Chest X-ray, PA view. Patient: 66 years old, sex M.
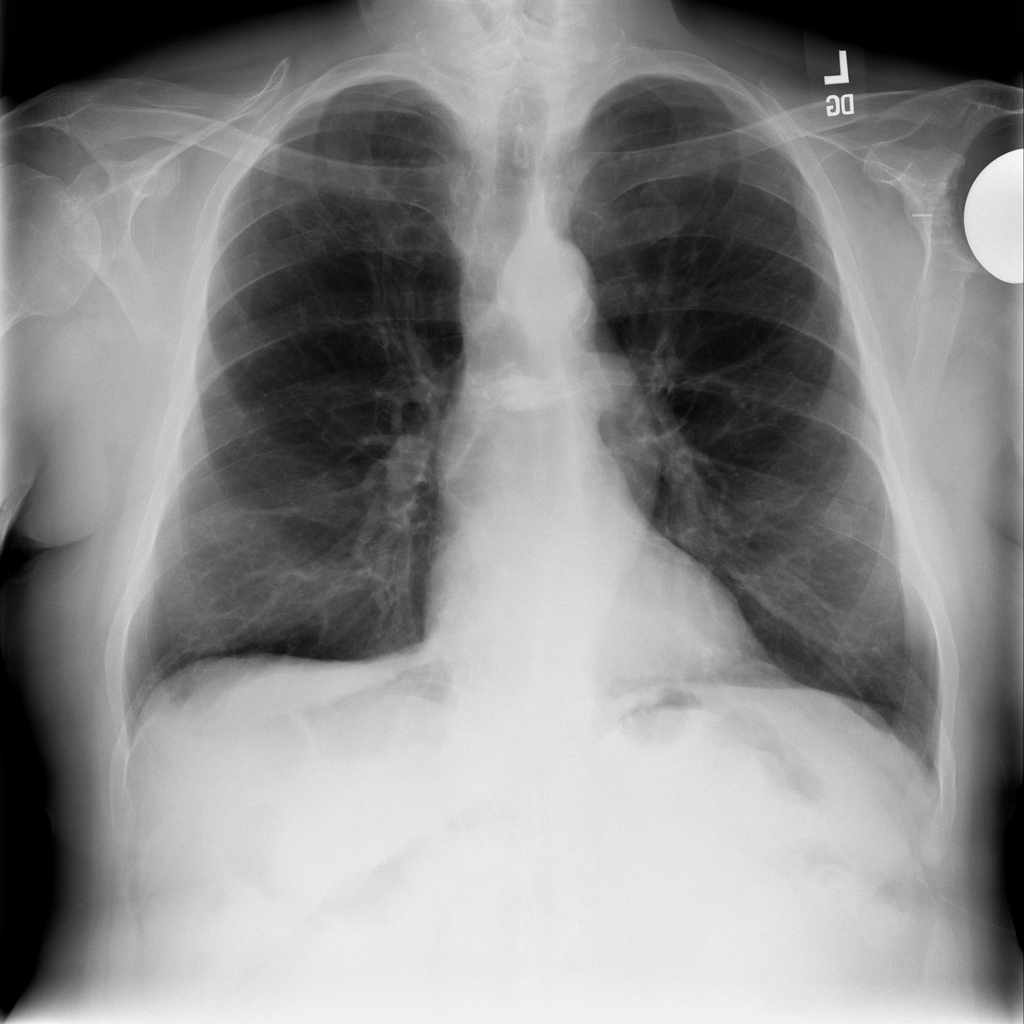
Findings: No Finding